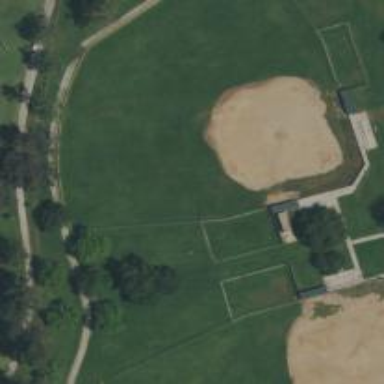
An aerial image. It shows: Baseball pitch for leisure and sports activities.